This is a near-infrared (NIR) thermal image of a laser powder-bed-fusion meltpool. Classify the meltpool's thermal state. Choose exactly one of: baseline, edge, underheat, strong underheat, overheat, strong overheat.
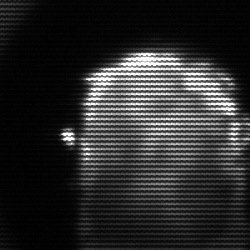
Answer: baseline